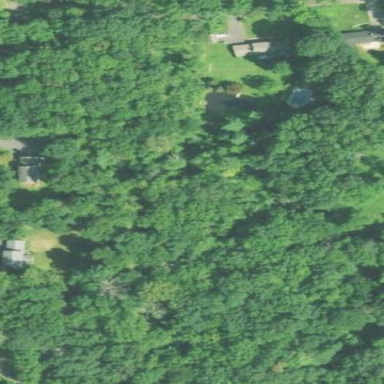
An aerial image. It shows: Existing Preserved Open Space in woodland area.